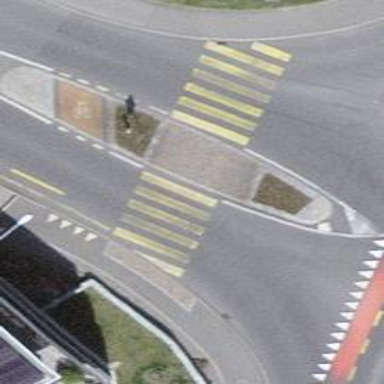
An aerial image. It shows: Uncontrolled zebra crossing with central island. The crossing is marked with zebra stripes.